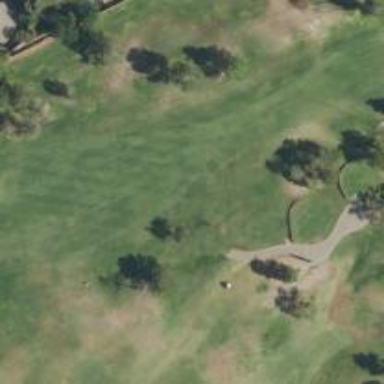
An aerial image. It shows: View of golf hole.